Interaction volume radius: 10 \u00c5
Interaction volume height: 25 \u00c5
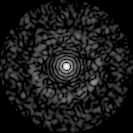
Disorder parameter: 0.8351